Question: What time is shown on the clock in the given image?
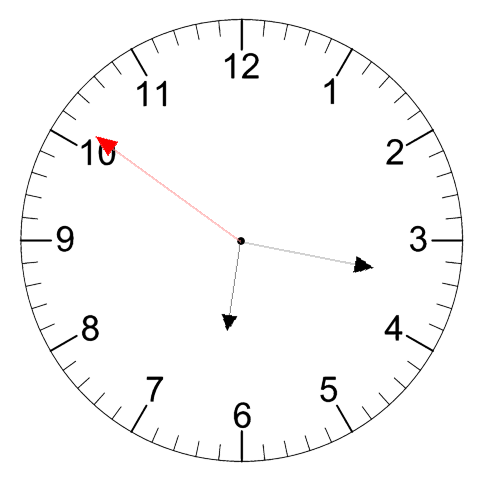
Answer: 06:16:51